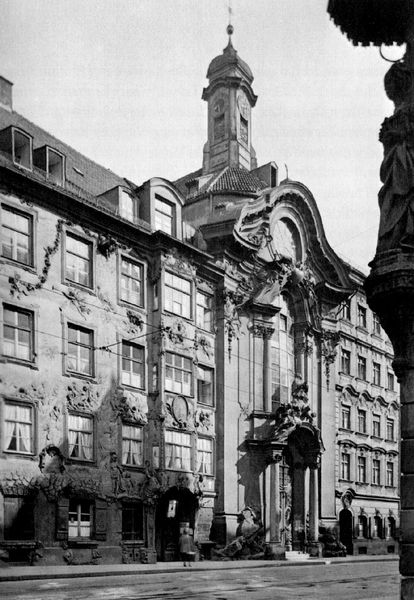
Titel: München, St.-Johann-und-Nepomuk-Kirche (Asam-Kirche)
Künstler: Egid Quirin Asam
Standort: München (EU - D - B)
Schlagwörter: dunkel, himmel, schatten, kirchturm, stadt, fenster, frau, glas, hell, licht, straße, säulen, tür, dach, gebäude, haus, architektur, barock, mensch, häuser, kirche, figur, rokoko, turm, fassade, gasse, giebel, pilaster, uhr, stuck, plastik, tor, foto, fotografie, eingang, gewölbe, glockenturm, münchen, schwarzweiß, portal, pforte, risalit, voluten, baldachin, heilige, madonna, leitungen, fassed, asam, asamkirche, volutengiebel, cosmas, priesterhaus, sendlinger strasse, damian